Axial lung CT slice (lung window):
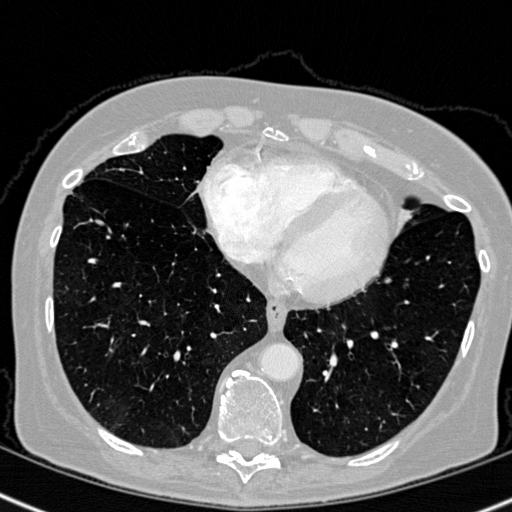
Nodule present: no